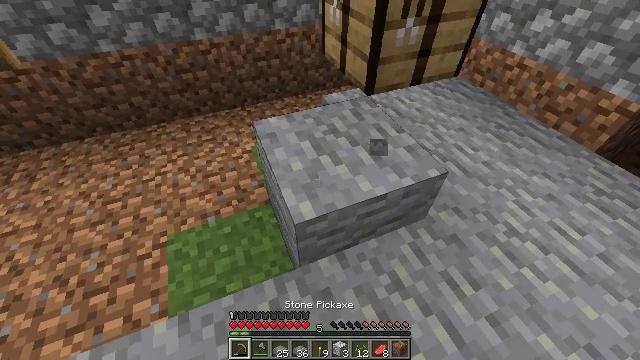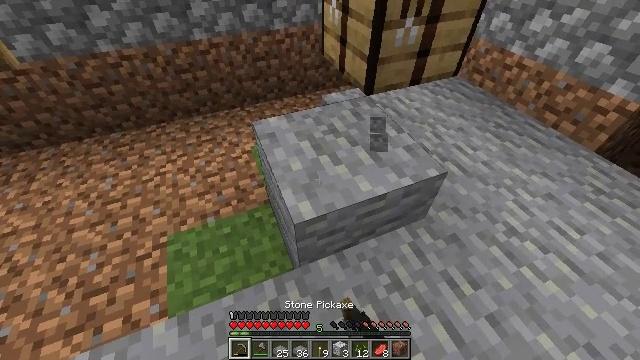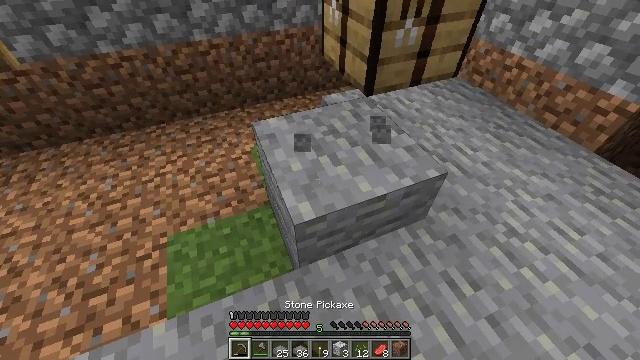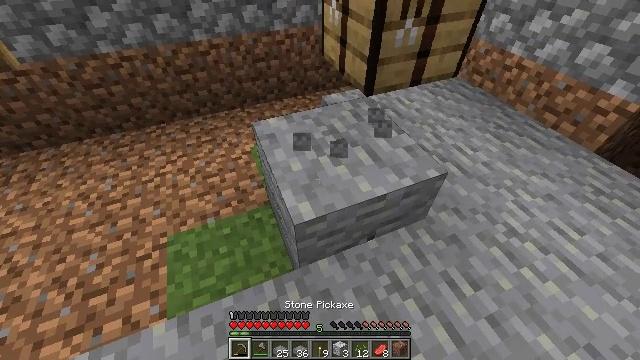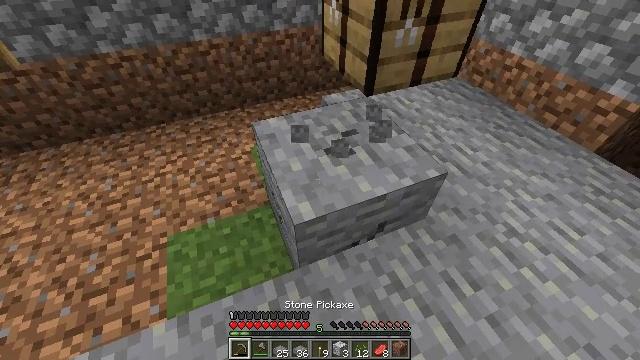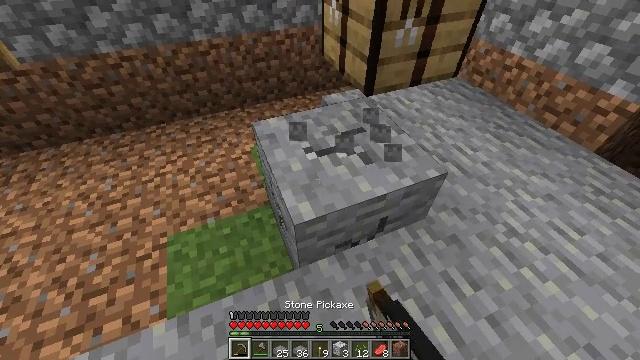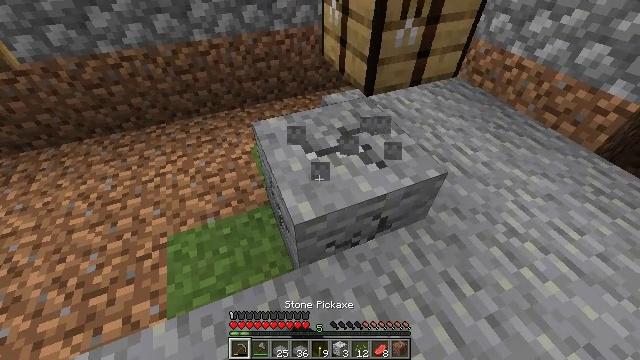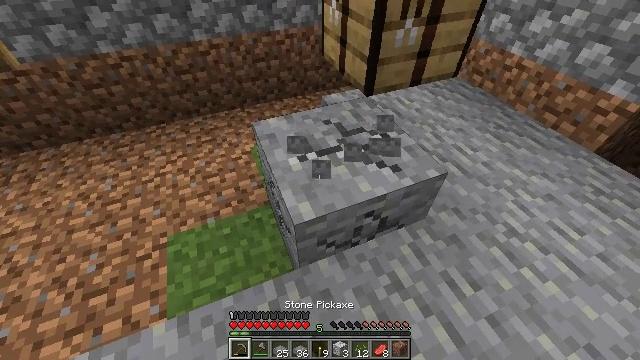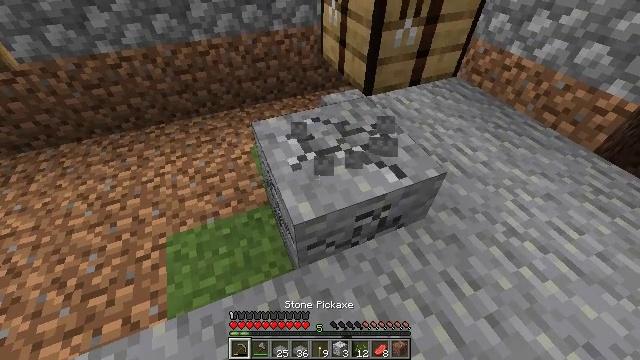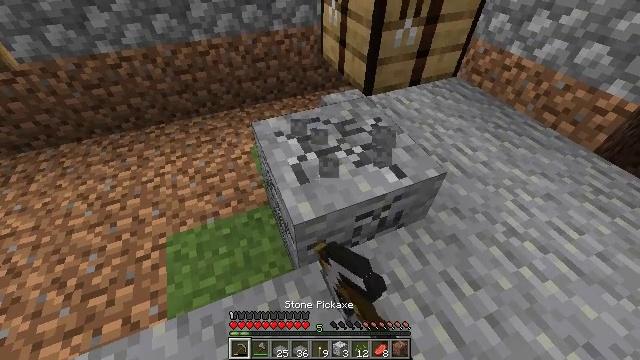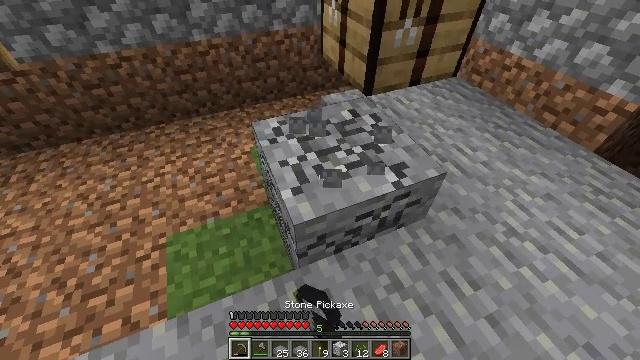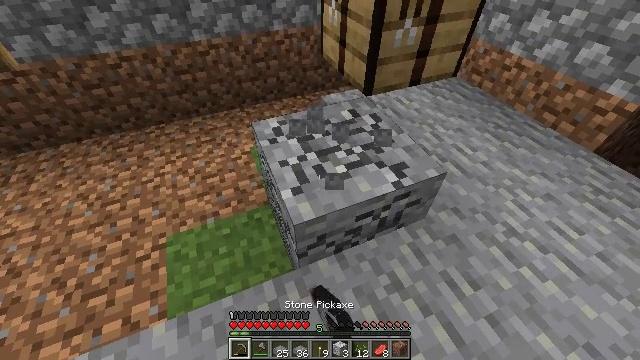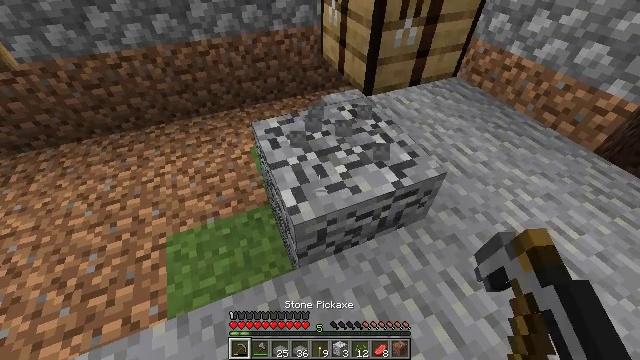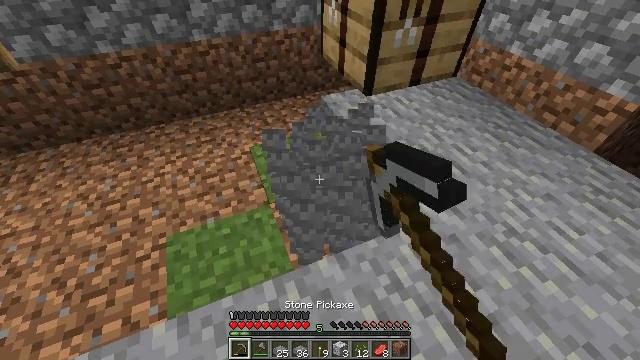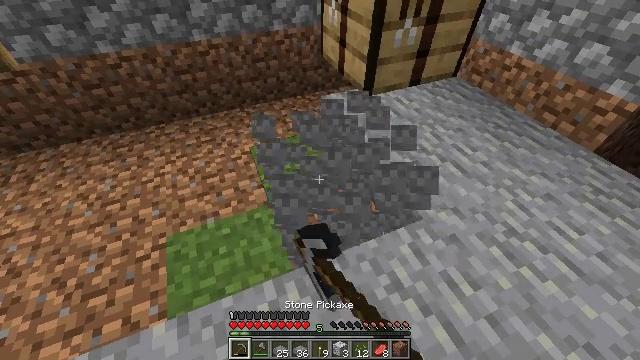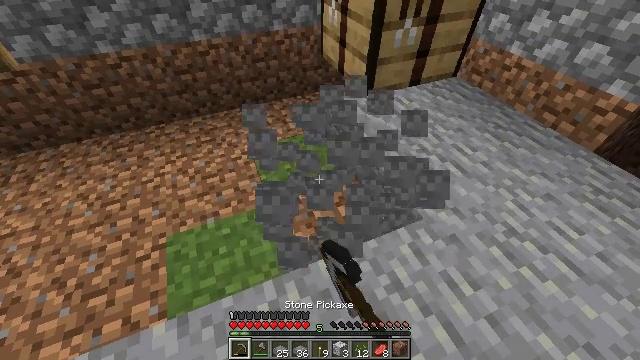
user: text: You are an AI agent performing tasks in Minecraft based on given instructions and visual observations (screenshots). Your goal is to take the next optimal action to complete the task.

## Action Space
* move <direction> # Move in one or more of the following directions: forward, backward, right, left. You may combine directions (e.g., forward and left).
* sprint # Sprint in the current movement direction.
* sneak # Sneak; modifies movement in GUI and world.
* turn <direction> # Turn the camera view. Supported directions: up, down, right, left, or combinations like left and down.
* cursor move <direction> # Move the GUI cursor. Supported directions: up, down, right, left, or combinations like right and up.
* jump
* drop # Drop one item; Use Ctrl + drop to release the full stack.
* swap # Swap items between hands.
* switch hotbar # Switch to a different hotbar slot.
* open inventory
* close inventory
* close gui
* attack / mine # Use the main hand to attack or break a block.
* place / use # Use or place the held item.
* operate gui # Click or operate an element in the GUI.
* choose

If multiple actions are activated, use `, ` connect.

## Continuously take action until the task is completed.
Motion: motion action
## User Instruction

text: Gather the andesite slab from a structure.
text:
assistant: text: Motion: attack / mine
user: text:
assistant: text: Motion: attack / mine
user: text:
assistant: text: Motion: attack / mine
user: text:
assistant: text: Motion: attack / mine
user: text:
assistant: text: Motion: attack / mine
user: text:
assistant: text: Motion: attack / mine
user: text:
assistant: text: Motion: attack / mine
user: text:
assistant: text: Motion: attack / mine
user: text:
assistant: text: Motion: attack / mine
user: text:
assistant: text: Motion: attack / mine
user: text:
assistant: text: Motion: attack / mine
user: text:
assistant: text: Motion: attack / mine
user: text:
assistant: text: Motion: attack / mine
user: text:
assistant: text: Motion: attack / mine
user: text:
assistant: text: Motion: attack / mine
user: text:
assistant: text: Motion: attack / mine
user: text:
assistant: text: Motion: attack / mine
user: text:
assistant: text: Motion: attack / mine